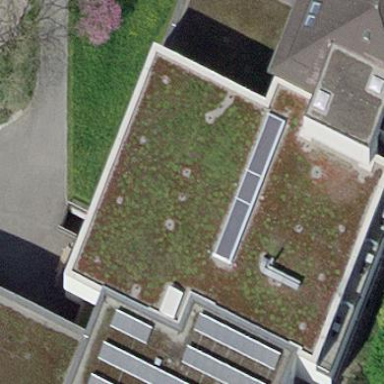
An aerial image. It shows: Hospital building.